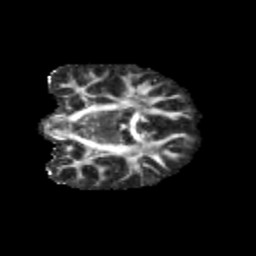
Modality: FA
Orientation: coronal
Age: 11
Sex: male
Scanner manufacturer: siemens
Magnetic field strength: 3 T
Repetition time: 3.8 s
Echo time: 0.07 s